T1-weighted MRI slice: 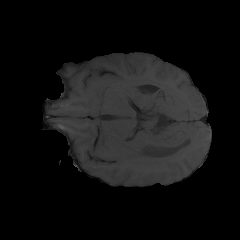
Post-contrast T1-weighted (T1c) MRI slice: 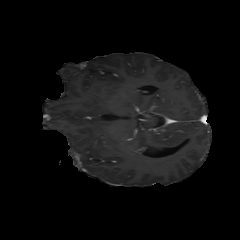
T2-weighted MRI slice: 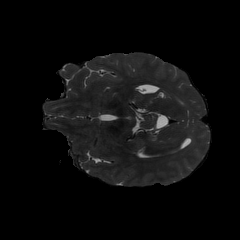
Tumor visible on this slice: no